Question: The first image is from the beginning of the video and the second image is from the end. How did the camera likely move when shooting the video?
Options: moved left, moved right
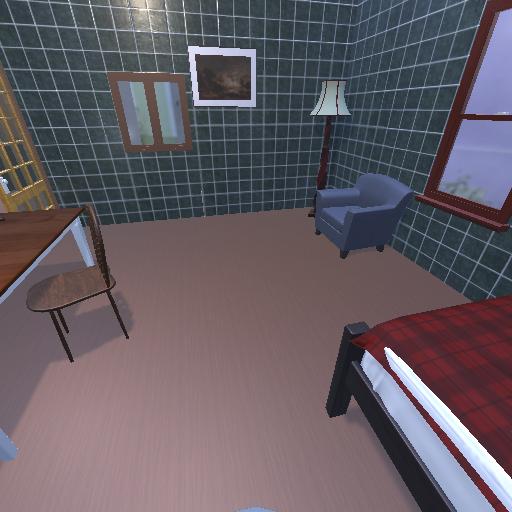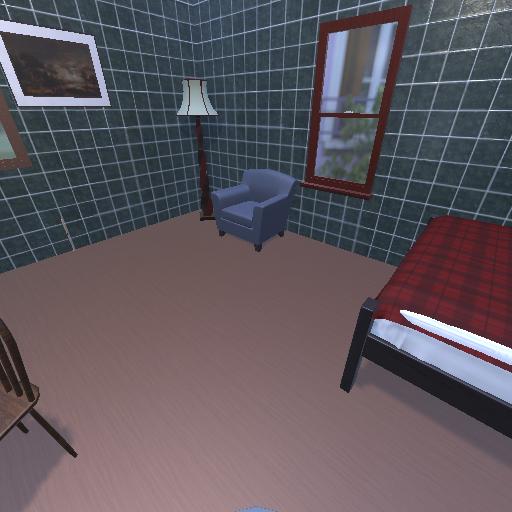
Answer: moved left